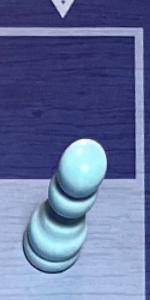
Label: Pawn_White